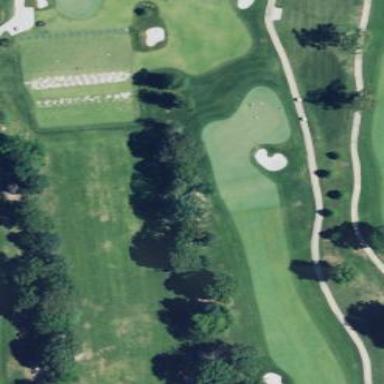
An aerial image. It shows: Grassy area designated as driving range for golf.